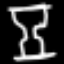
Label: hourglass